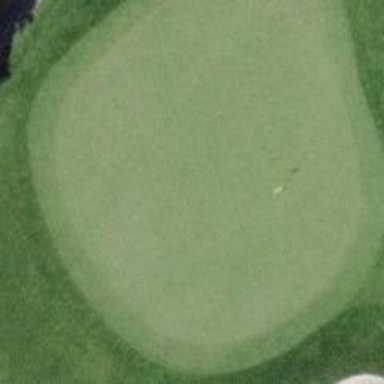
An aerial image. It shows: Golf green.